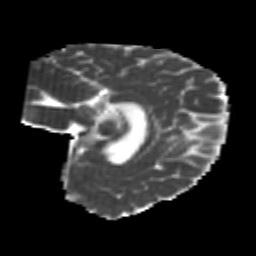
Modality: MD
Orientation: sagittal
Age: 23
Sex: female
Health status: healthy
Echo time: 0.074 s